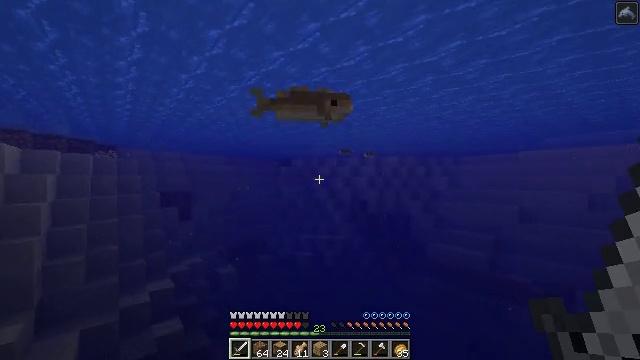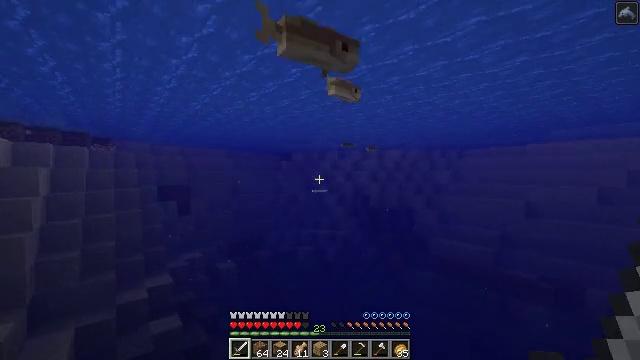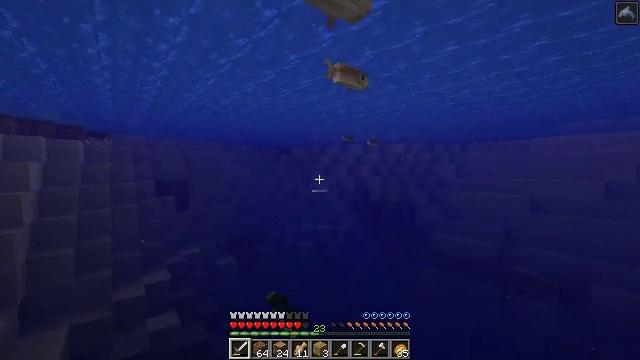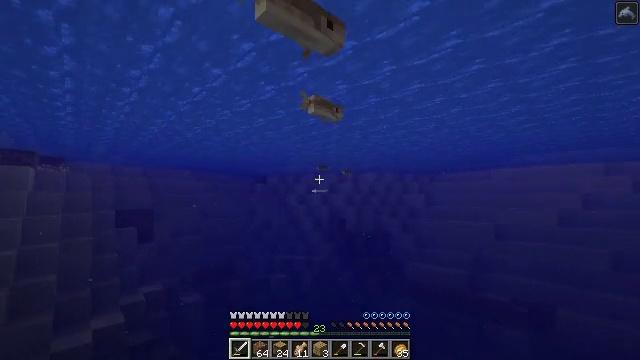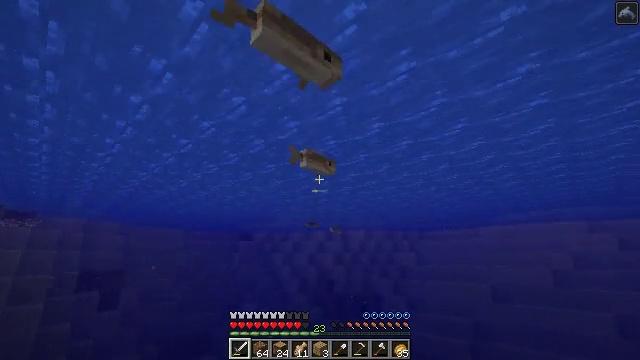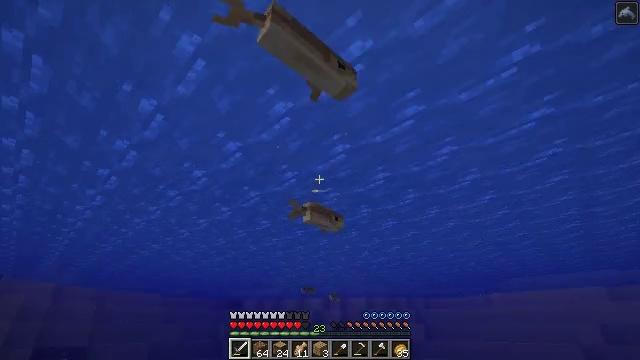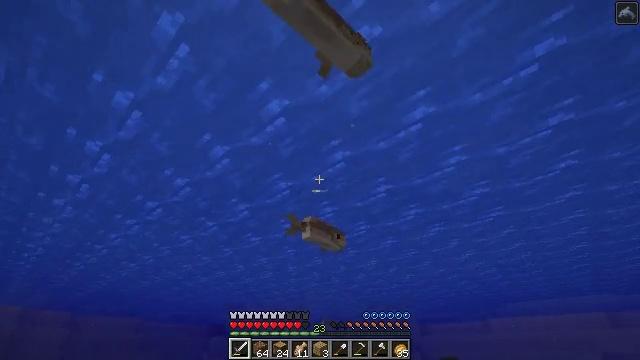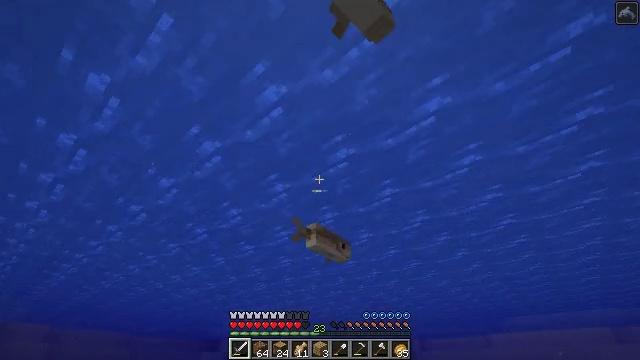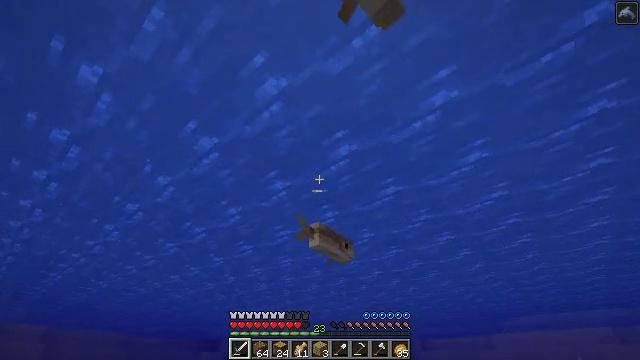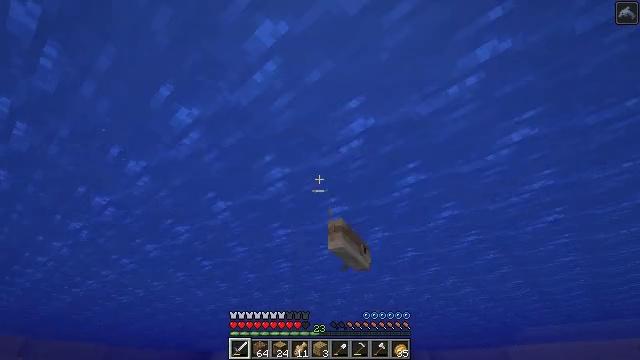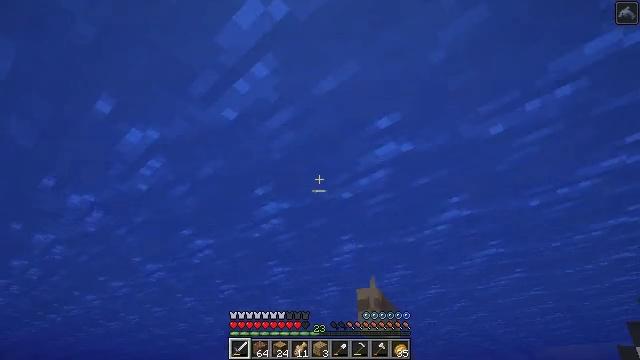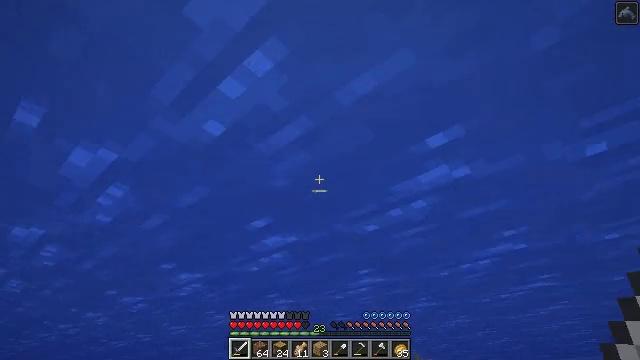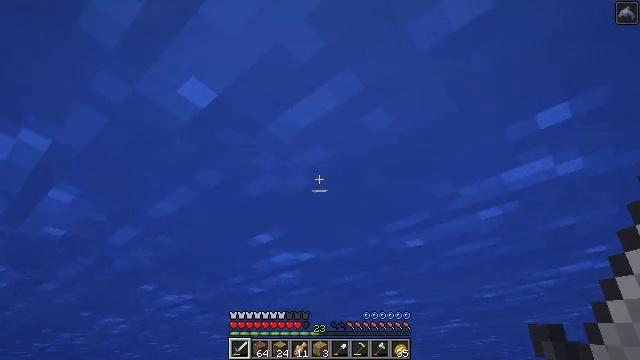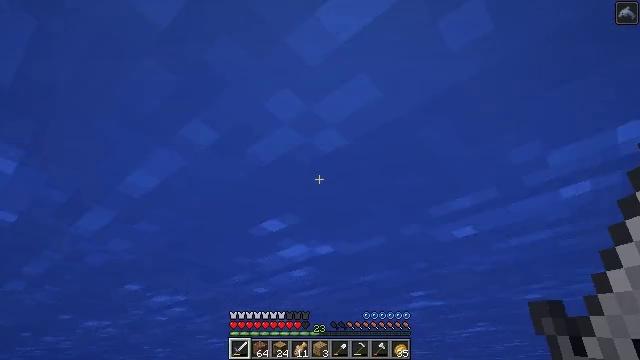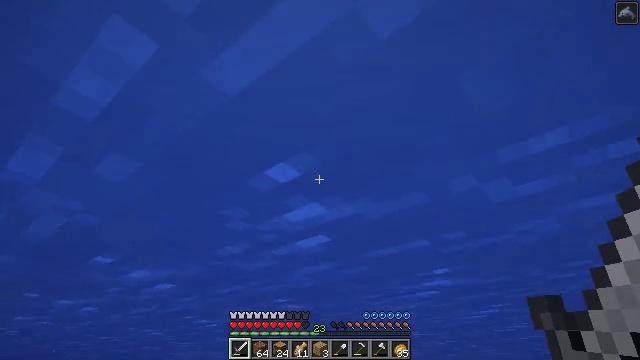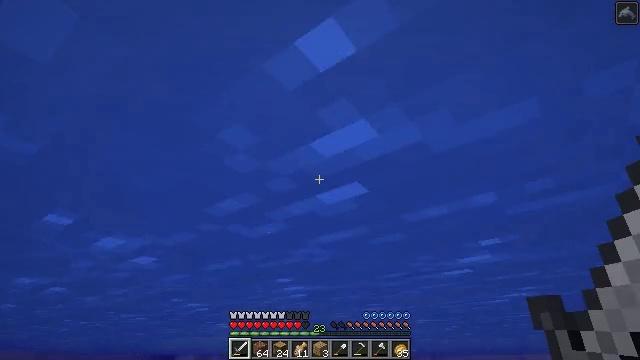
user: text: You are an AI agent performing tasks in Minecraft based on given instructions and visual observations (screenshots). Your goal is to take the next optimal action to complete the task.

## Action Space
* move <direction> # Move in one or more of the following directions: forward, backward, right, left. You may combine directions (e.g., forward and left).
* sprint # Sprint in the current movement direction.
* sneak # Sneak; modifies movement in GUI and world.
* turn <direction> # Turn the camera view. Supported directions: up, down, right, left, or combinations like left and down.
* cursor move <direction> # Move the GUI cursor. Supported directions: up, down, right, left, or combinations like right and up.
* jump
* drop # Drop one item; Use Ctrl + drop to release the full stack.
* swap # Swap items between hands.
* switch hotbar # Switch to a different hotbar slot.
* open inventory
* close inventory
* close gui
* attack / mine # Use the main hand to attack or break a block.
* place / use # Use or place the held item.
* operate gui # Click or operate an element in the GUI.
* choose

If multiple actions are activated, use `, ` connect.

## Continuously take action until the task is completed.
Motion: motion action
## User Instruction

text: Hunt fish.
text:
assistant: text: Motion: move forward, turn down, attack / mine
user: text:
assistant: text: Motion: move forward, turn down, attack / mine
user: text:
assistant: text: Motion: move forward, turn right and up
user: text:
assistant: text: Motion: move forward, turn right and up
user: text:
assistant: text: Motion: move forward, turn up
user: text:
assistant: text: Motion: move forward, turn right and up
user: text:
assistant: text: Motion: move forward, turn up
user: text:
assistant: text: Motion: no_op
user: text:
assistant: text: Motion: no_op
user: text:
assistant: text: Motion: no_op
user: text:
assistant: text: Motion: no_op
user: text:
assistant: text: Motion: move forward
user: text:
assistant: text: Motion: move forward
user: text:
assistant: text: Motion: move forward, turn right and down
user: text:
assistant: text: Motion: turn right and down
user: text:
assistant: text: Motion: turn right and down
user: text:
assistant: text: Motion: turn right and down
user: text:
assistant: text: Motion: turn right and down
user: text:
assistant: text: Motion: move forward, turn right and down
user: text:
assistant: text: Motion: move forward, turn down
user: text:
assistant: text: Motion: move forward, turn down
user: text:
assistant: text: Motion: move forward, turn down
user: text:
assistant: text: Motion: move forward, turn down
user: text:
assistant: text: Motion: move forward, turn down
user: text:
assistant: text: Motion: move forward
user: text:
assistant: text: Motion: move forward
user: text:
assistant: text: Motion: move forward
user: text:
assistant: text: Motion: move forward
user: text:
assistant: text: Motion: move forward, turn left
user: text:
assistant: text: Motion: move forward, turn left and up